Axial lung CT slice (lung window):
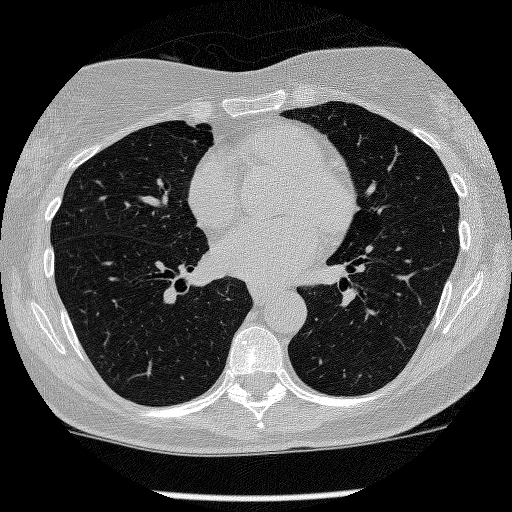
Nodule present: no